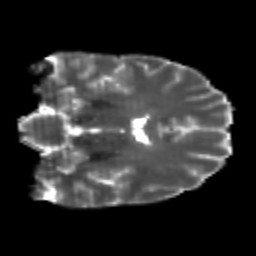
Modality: T2w
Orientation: coronal
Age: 22
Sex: male
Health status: healthy
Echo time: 0.074 s